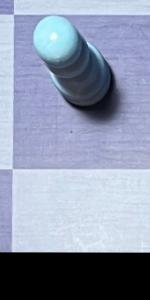
Label: Empty